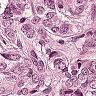
Metastatic tissue present: yes